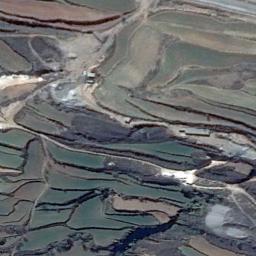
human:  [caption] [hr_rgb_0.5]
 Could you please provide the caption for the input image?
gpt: A large layer of brown and green mixed terraces .

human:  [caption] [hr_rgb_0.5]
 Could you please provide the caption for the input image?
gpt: There is a red house in the open space between the terraces .

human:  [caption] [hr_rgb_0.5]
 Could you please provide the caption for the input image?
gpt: There are many green plants on the terrace .

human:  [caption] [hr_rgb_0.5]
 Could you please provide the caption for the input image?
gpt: The bare and green terrace is next to some trees .

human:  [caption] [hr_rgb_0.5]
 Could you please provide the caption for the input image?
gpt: There are many green terraces of different sizes .